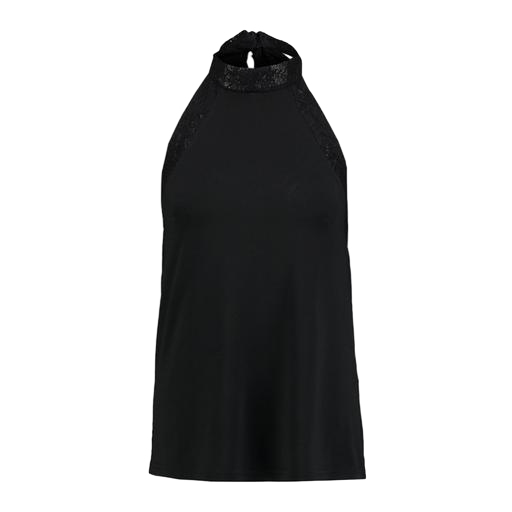
black petite high-low mock-neck top only macy, vero moda black high neck blouse, black women's halter blouse, white background